Interaction volume radius: 5 \u00c5
Interaction volume height: 10 \u00c5
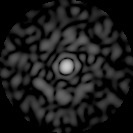
Disorder parameter: 0.8029